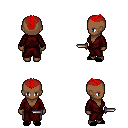
a pixel art fantasy rpg character, female body template, human, dark skin, red robe, teal pants, red short mohawk hairstyle, black slippers, dagger, four views (front, back, left, right), 2x2 character sprite sheet, small pixel art, hard edges, no anti-aliasing